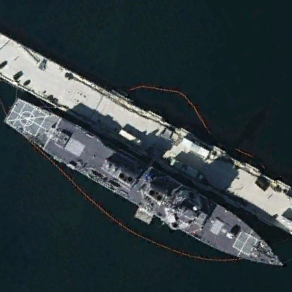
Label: destroyer